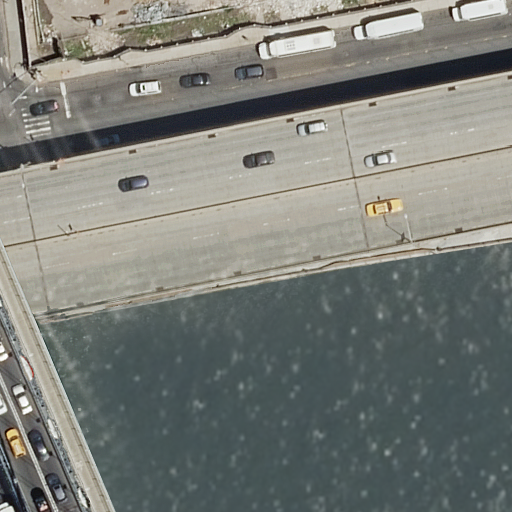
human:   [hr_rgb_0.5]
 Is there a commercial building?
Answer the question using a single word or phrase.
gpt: no

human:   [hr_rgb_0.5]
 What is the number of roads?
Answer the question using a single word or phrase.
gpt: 6

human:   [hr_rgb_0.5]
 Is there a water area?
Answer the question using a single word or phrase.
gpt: yes

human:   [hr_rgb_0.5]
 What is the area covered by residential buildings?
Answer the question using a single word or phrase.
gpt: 0m2

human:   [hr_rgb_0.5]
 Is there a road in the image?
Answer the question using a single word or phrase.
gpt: yes

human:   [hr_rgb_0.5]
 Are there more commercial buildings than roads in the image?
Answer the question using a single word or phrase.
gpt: no

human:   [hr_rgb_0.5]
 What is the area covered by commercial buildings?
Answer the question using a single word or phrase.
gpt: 0m2

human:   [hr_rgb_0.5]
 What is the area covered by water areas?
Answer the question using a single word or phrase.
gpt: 4753m2

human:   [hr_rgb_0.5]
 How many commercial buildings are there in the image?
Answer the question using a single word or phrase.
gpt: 0

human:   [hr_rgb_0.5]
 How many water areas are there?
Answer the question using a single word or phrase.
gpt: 1

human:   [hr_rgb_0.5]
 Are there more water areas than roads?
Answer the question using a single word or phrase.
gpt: no

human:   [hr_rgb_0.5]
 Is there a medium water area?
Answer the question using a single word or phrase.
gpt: no

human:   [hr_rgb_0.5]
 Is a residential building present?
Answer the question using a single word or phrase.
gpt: no

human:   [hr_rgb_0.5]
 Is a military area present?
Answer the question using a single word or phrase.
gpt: no

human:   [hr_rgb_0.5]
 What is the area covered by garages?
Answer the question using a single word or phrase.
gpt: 0m2

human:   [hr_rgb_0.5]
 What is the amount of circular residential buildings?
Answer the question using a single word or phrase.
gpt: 0

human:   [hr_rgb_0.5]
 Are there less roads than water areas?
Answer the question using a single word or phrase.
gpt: no

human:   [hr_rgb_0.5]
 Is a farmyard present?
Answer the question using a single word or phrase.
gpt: no

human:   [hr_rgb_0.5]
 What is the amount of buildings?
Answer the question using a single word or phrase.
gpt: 0

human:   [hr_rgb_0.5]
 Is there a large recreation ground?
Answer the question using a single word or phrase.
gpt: no

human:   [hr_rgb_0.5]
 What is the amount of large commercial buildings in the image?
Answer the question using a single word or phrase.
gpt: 0

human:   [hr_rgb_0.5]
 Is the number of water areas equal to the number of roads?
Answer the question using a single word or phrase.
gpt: no

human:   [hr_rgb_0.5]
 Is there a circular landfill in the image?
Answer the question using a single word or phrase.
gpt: no

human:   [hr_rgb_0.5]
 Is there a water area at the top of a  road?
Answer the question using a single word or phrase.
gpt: no

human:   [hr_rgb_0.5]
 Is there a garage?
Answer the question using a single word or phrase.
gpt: no

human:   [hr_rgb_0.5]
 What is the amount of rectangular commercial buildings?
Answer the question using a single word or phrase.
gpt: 0

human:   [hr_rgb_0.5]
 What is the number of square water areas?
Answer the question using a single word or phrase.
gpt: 0

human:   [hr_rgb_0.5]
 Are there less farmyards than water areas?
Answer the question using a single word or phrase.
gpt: yes

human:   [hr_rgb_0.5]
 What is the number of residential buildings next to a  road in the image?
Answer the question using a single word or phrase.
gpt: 0

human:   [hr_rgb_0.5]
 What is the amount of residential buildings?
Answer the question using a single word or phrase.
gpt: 0

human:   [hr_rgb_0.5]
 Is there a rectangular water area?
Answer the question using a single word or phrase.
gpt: no

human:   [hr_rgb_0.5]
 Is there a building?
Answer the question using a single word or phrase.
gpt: no

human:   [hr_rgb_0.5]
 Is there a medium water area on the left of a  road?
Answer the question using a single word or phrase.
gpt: no

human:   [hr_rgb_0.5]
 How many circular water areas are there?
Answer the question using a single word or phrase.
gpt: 0

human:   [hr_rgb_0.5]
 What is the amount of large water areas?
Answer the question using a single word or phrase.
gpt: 1

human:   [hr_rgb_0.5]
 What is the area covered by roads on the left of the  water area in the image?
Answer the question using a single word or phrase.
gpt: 0m2

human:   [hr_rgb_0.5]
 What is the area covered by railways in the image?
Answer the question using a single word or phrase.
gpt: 0m2

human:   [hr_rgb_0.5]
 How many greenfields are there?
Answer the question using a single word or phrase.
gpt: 0

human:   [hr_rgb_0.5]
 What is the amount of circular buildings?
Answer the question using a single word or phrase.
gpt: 0

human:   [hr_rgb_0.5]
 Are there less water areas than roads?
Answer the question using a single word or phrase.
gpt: yes

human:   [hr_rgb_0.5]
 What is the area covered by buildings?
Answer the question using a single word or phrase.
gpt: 0m2

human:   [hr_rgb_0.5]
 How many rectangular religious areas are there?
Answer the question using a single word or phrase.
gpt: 0

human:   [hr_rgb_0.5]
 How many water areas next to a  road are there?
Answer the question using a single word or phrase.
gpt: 1

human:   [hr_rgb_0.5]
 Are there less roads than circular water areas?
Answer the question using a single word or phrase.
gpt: no

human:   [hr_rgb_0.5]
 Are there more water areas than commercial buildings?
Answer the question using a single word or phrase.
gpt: yes

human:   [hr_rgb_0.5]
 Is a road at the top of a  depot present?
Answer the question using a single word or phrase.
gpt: no

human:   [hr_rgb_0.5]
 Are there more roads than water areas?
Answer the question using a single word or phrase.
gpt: yes

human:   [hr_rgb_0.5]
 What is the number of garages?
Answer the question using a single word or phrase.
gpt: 0

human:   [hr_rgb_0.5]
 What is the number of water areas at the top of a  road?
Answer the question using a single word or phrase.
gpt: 0

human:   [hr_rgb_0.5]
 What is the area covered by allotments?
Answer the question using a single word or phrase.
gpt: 0m2

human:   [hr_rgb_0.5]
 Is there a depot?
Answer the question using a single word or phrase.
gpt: no

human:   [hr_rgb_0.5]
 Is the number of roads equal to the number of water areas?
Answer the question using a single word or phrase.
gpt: no

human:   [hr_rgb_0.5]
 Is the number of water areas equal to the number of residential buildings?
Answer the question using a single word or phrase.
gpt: no

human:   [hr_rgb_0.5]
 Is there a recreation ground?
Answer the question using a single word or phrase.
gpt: no

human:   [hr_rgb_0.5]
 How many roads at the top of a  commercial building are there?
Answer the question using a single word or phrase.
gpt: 0

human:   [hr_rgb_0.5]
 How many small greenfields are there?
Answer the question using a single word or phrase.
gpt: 0

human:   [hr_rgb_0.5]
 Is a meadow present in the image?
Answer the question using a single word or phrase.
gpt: no

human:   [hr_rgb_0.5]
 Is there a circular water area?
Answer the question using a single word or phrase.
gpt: no

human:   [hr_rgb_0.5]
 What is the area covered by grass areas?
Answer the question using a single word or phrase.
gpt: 0m2

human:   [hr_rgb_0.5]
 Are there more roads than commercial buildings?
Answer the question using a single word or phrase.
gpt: yes

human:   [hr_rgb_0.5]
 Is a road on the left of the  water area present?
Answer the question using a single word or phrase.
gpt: yes

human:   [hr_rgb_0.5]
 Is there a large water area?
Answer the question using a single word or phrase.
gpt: yes

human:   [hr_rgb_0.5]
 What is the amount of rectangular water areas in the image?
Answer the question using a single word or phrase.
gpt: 0

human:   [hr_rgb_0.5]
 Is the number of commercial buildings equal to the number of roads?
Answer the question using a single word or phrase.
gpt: no